Brain MRI, t2w sequence, axial 2D slice.
Patient: age 42, sex F, weight 95 kg, height 1.95 m
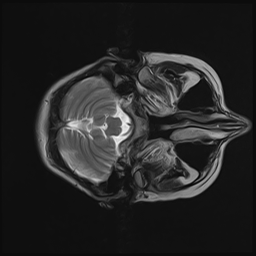